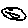
Label: smiley face